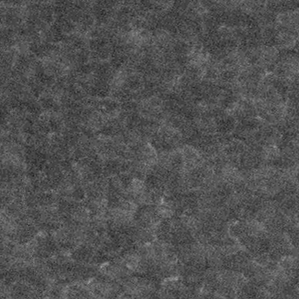
Label: frost